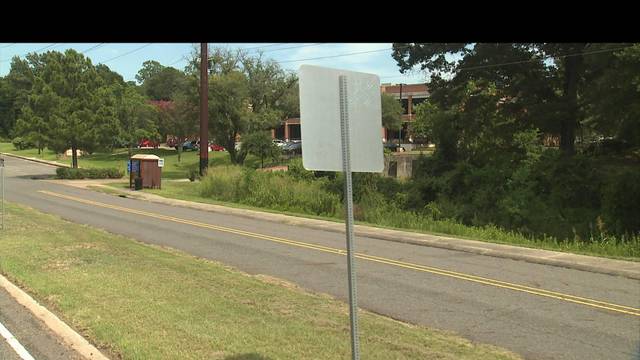
Region: United States
Coordinates: 32.504, -93.731